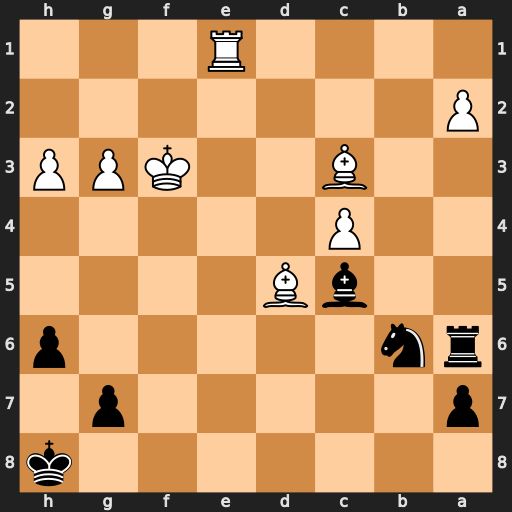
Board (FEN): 7k/p5p1/rn5p/2bB4/2P5/2B2KPP/P7/4R3
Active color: b
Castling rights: -
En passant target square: -
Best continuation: Nxd5 cxd5 Ra3